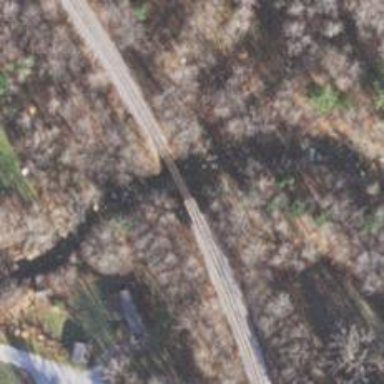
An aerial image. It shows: Bridge over railway line.